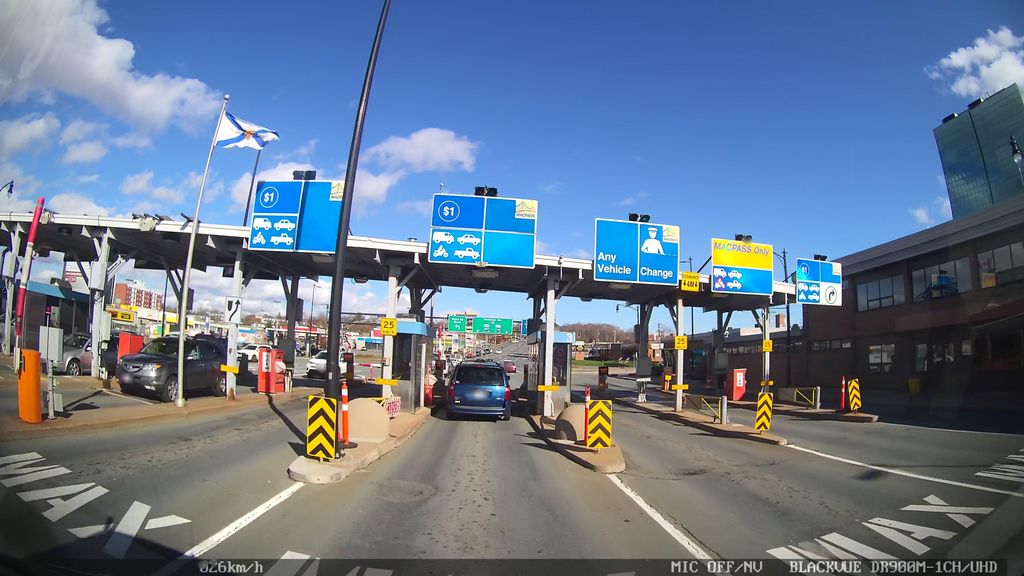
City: halifax